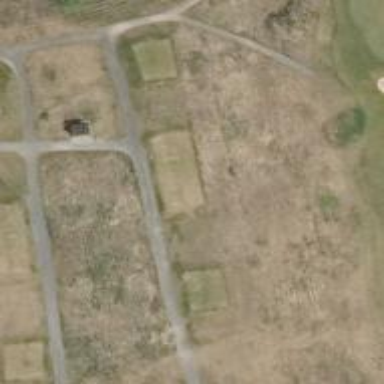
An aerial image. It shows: Path used for both walking and golf.